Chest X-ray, PA view. Patient: 32 years old, sex F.
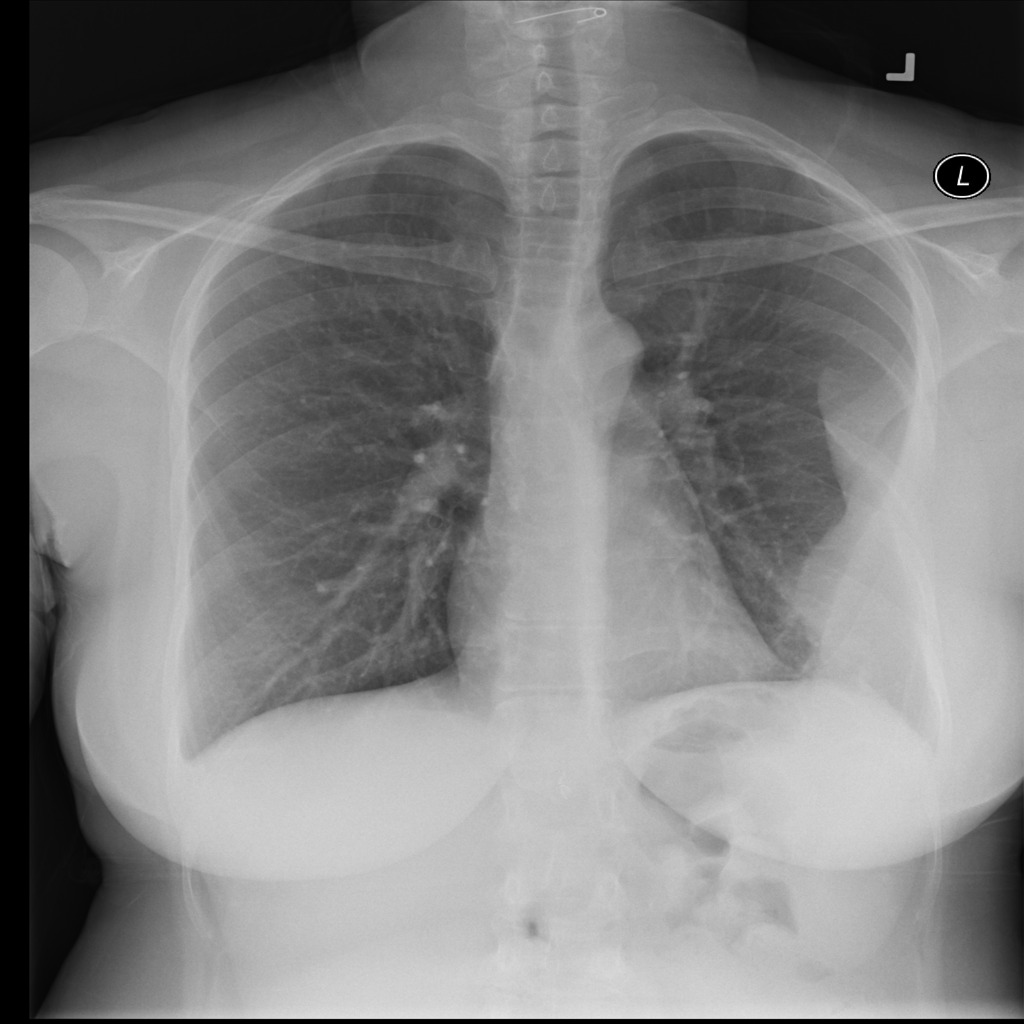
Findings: Mass